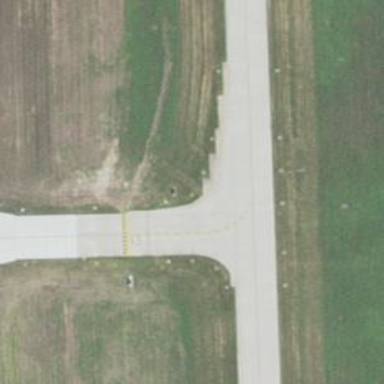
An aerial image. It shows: View of taxiway at the airport.